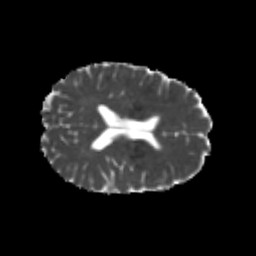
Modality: MD
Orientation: axial
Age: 20
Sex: female
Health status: healthy
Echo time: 0.074 s